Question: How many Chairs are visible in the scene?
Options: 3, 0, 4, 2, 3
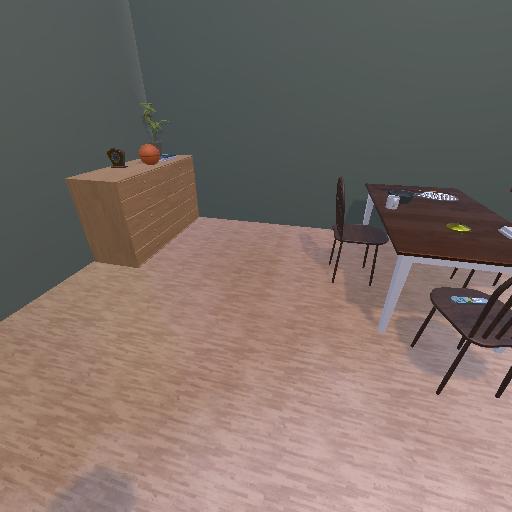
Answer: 3